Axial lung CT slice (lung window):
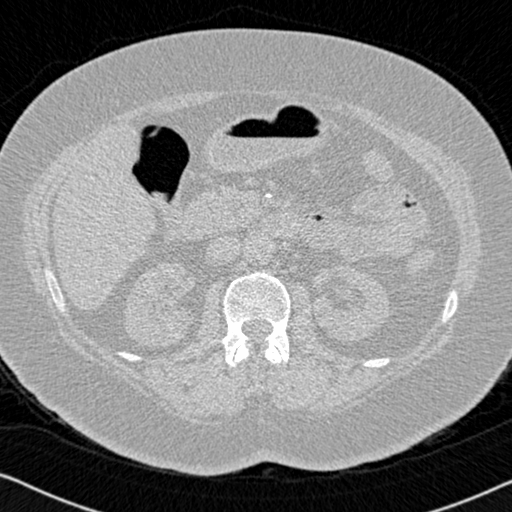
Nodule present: no